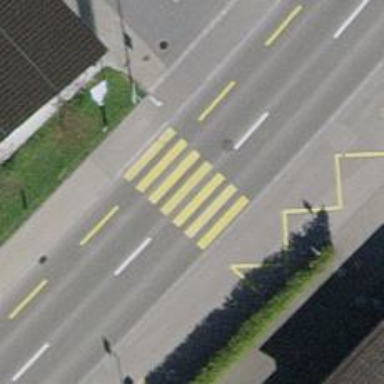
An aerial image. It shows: Uncontrolled zebra crossing on the road.